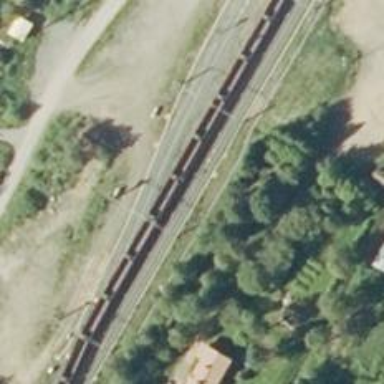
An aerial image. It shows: Railway with continuous electrified contact line.